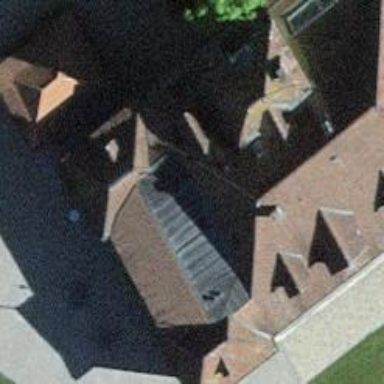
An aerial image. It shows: Simple house.